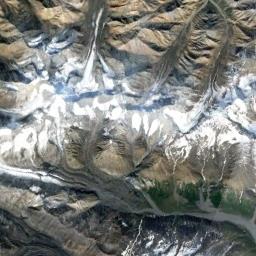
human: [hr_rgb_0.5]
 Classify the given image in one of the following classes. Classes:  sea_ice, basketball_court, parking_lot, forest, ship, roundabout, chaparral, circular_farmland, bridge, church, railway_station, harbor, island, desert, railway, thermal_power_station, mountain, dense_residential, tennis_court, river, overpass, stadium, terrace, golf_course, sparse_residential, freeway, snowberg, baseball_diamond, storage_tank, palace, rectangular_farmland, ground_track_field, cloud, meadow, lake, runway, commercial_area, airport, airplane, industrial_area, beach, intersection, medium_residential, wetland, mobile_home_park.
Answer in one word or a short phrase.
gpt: snowberg